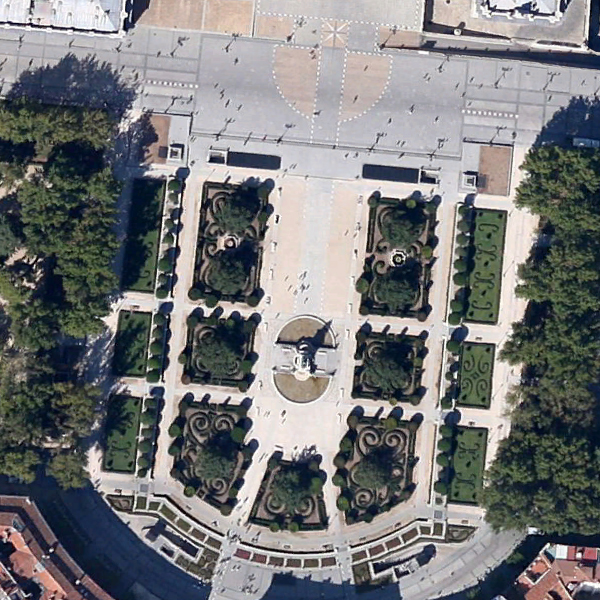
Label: Square